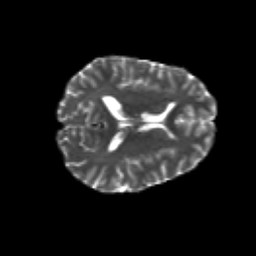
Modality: T2w
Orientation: axial
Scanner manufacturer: siemens
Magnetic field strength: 3 T
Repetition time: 6.8 s
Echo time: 0.093 s